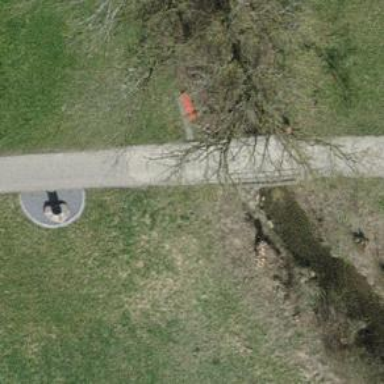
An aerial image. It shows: Bollard barrier.